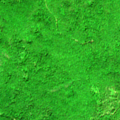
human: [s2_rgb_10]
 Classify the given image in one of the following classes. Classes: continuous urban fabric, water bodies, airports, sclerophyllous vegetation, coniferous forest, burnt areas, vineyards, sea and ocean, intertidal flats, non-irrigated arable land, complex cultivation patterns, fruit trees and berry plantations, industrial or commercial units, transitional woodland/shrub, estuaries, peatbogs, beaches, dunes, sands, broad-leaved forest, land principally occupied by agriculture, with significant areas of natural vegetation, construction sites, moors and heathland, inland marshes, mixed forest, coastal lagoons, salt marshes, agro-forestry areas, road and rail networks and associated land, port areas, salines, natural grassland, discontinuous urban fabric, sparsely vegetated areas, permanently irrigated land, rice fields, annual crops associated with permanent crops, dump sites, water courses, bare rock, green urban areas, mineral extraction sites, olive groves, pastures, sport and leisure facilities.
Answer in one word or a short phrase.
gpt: broad-leaved forest